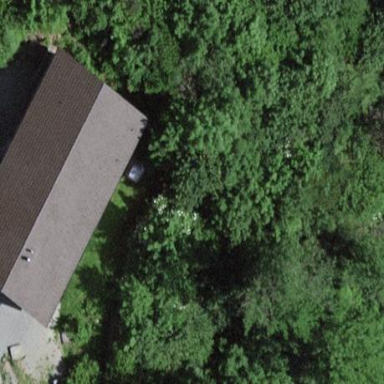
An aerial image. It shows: Hut.